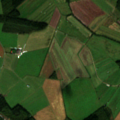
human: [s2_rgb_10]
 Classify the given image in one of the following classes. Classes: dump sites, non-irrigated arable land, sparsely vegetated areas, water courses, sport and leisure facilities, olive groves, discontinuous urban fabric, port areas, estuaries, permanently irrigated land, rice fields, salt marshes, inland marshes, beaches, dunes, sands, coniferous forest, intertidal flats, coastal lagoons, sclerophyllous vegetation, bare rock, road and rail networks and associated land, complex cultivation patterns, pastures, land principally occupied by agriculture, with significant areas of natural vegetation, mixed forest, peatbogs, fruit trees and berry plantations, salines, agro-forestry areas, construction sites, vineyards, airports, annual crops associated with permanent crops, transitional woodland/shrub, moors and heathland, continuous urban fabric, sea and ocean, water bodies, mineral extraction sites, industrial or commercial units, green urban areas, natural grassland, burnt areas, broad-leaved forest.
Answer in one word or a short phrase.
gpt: non-irrigated arable land, land principally occupied by agriculture, with significant areas of natural vegetation, coniferous forest, transitional woodland/shrub